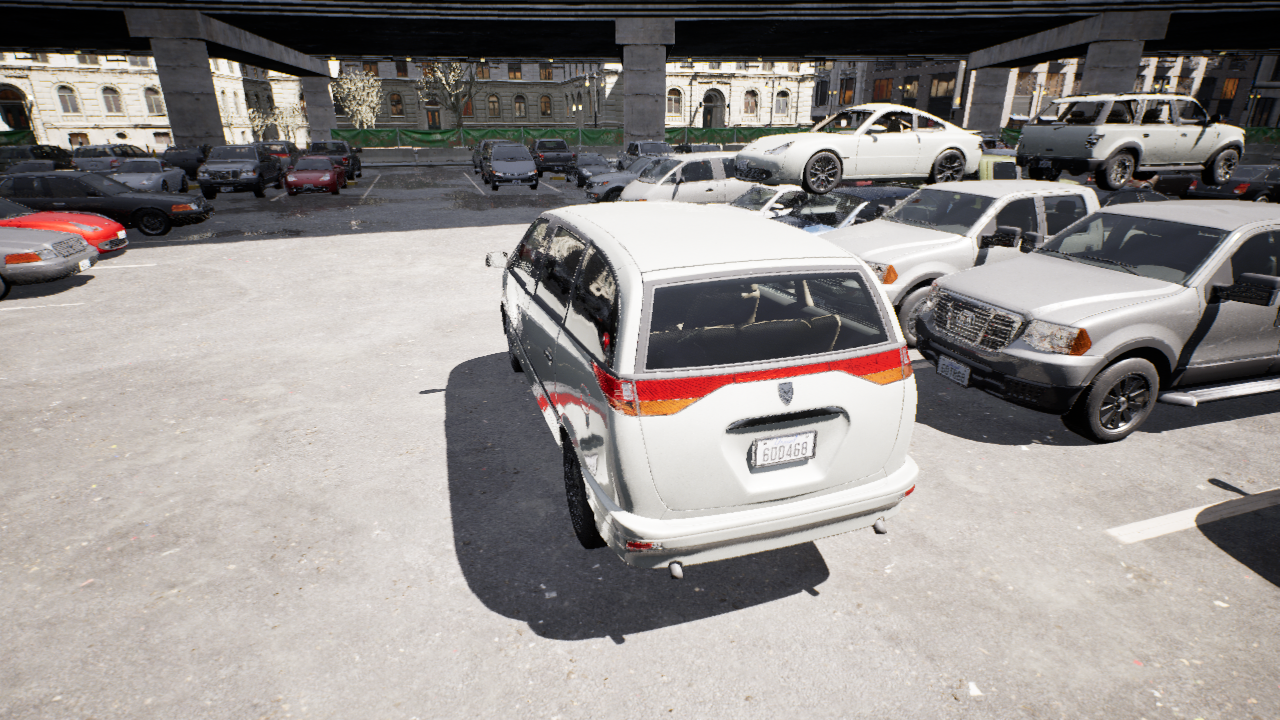
Venue: arterial
Lighting: clear day
Vehicle rig: minivan